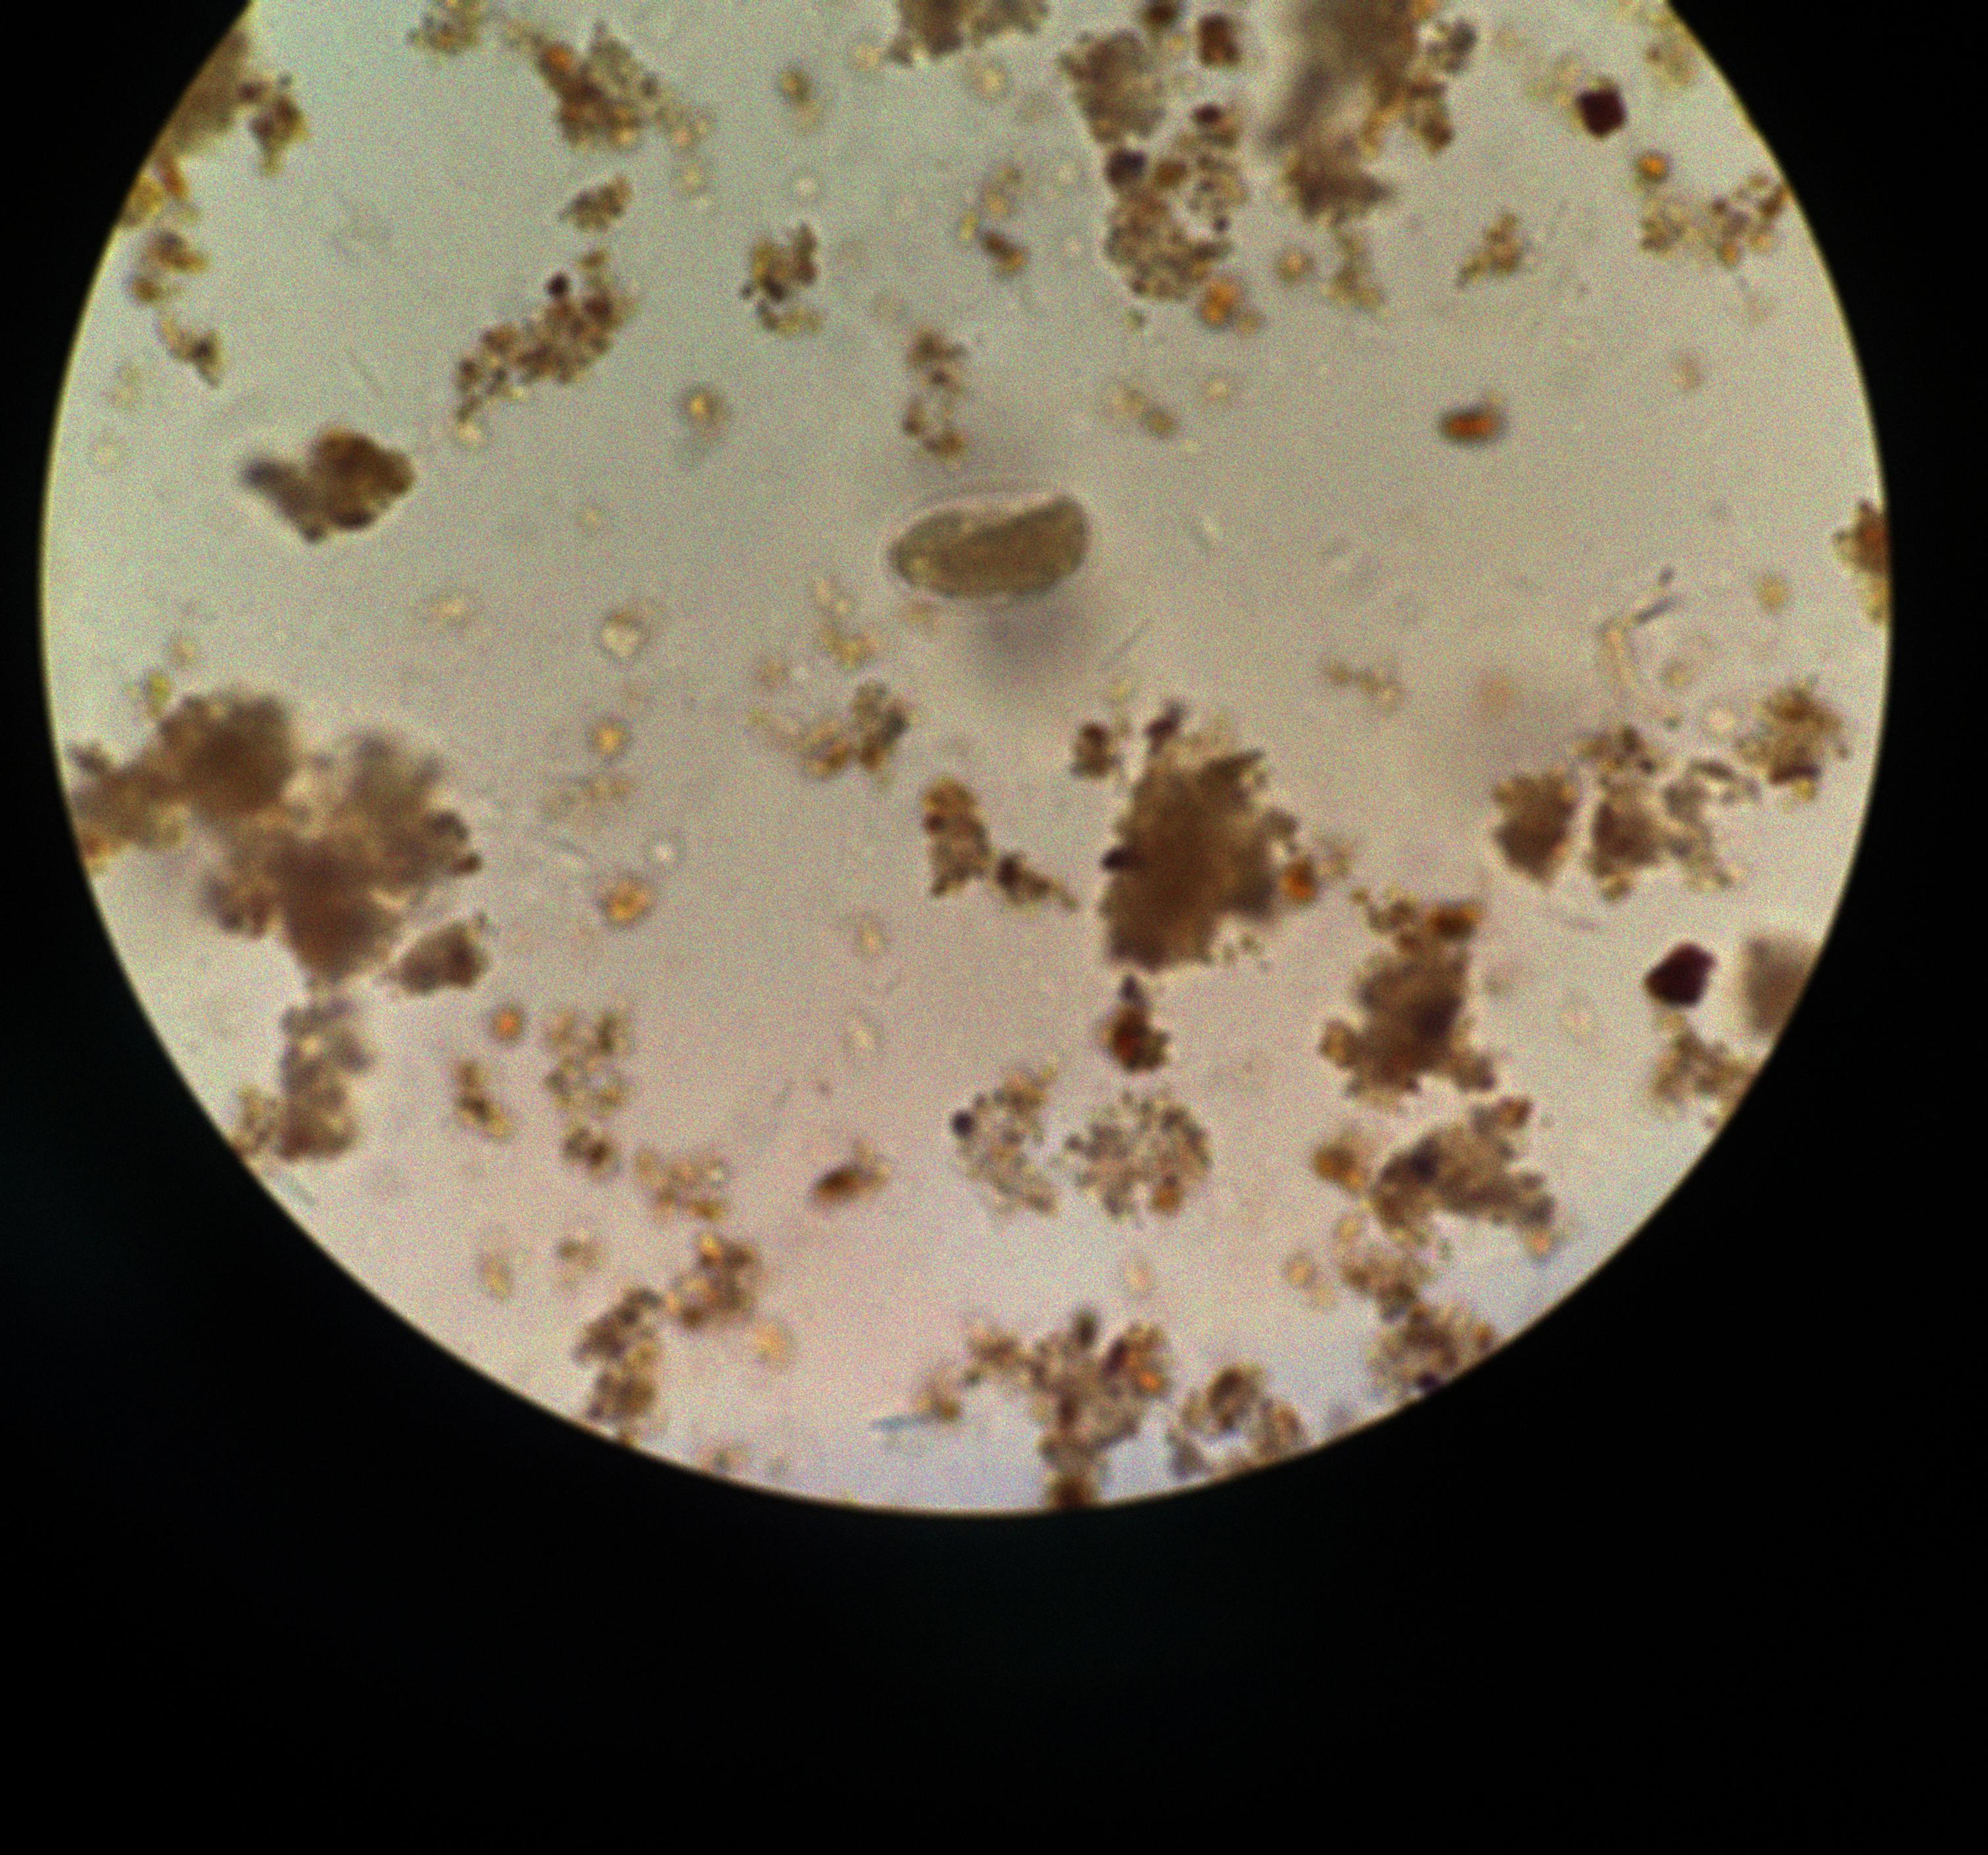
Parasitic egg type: Hookworm egg